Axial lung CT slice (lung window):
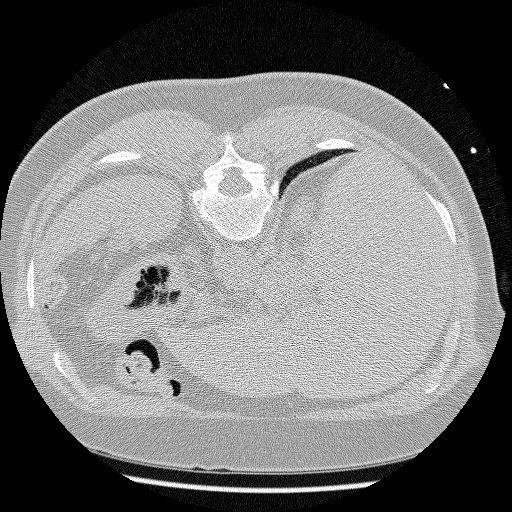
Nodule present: no